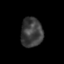
Tissue: skin
Cell type: Others
Senescence score: 0.683
Nuclear area (px): 629
Mean DAPI intensity: 60.334